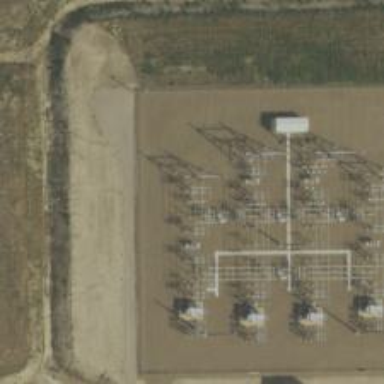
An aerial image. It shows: Switch used for power control.